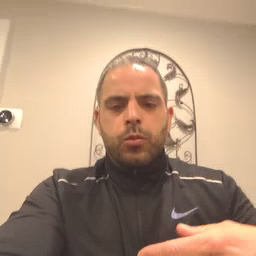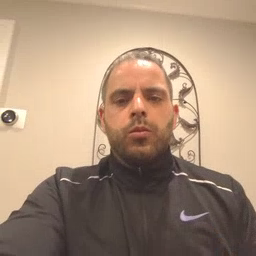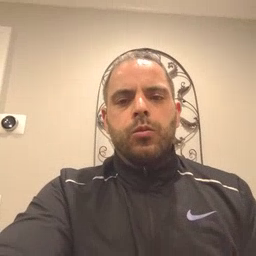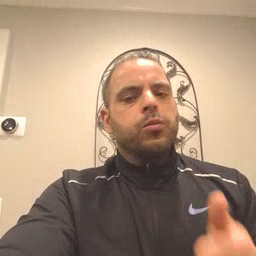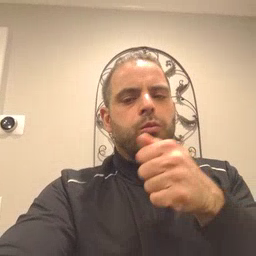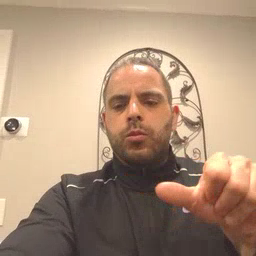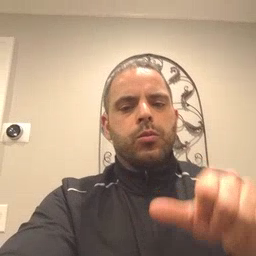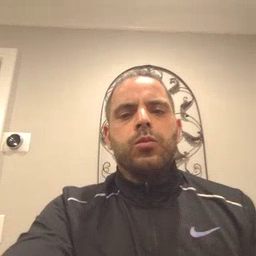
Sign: any